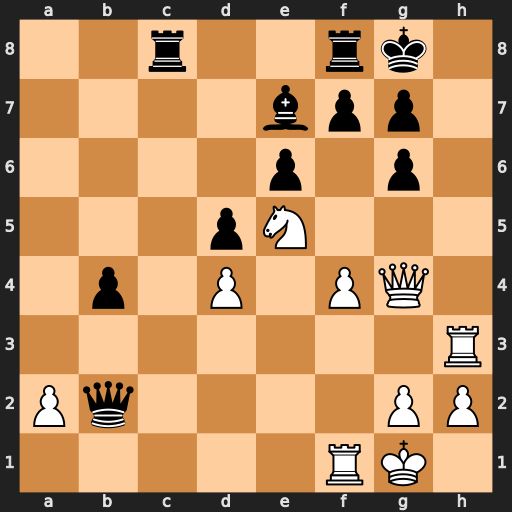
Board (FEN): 2r2rk1/4bpp1/4p1p1/3pN3/1p1P1PQ1/7R/Pq4PP/5RK1
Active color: w
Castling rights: -
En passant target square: -
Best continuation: Nxg6 Qxd4+ Kh1 fxg6 Qxe6+ Rf7 Qxc8+